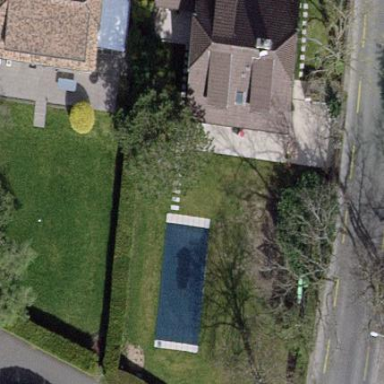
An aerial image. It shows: Garden enclosed by fence.